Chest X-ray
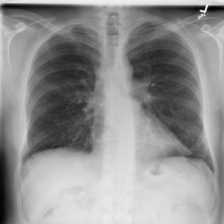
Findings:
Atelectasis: negative
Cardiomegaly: negative
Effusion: negative
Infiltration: negative
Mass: negative
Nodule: negative
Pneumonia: negative
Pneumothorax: negative
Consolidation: negative
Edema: negative
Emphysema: negative
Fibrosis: negative
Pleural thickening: negative
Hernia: negative